Chest X-ray. View position: AP
Patient age: 23
Patient sex: F
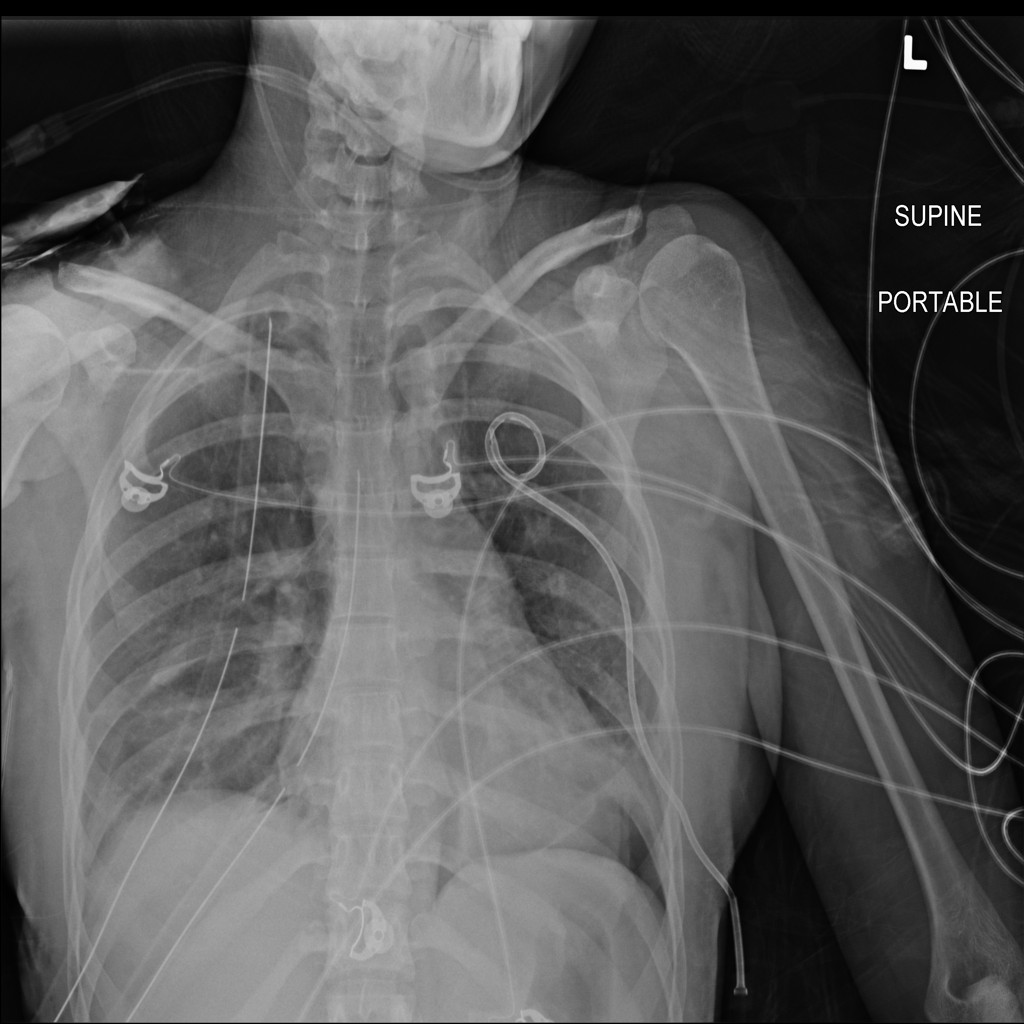
Finding: Pneumothorax